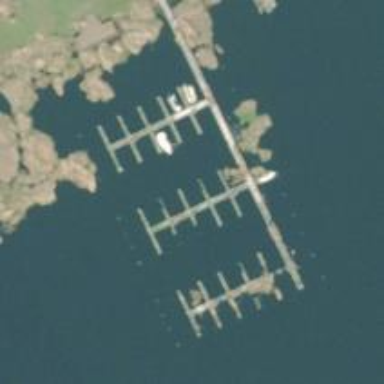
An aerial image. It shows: Marina on leisure land.